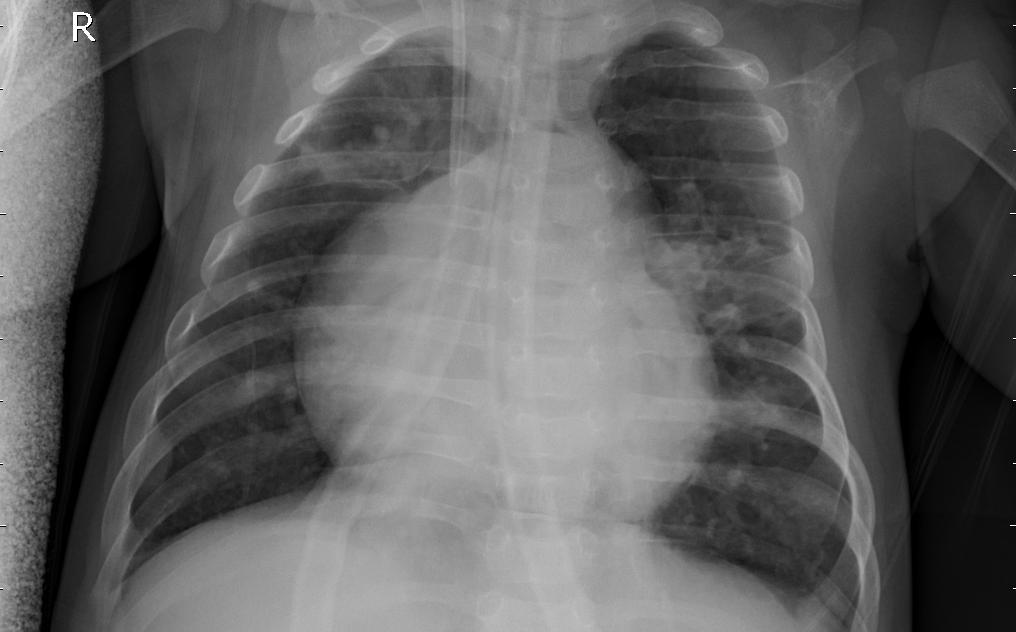
Diagnosis: PNEUMONIA